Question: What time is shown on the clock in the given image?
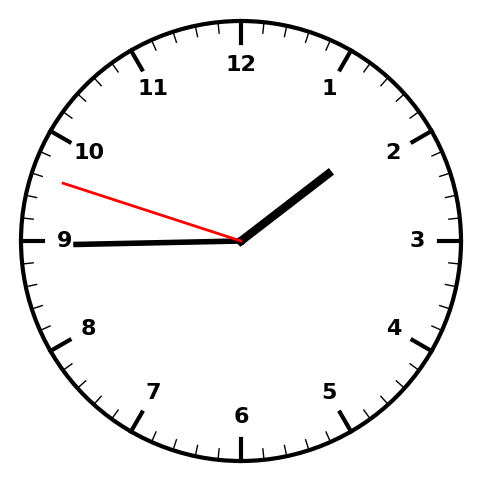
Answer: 01:44:48